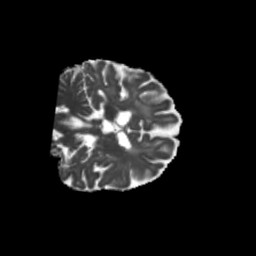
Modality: MD
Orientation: coronal
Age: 75
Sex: male
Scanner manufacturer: siemens
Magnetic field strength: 3 T
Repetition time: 5.25 s
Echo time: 0.08 s